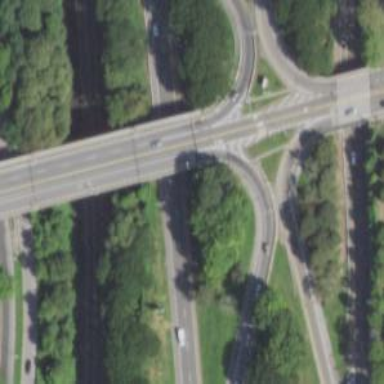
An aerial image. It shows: Bridge over trunk highway that serves as motorroad.